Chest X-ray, AP view. Patient: 40 years old, sex F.
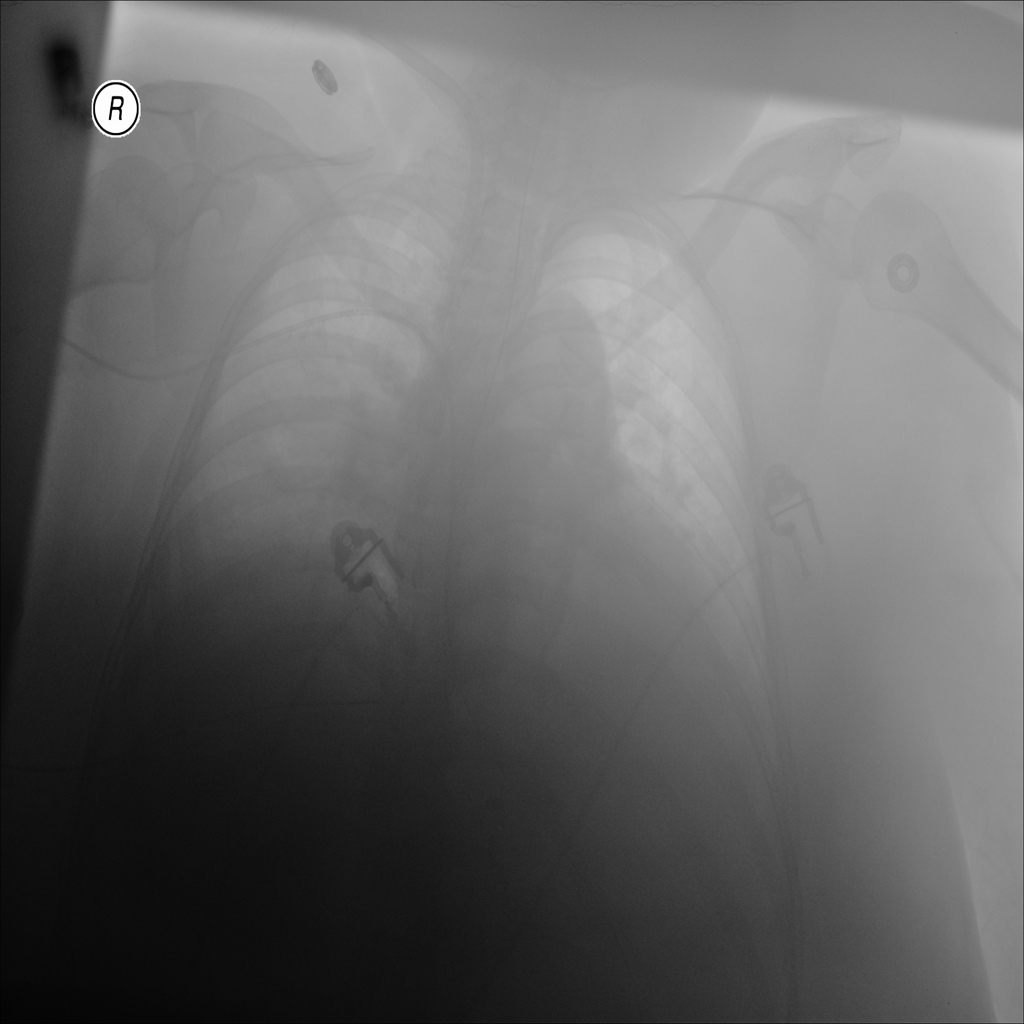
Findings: Infiltration